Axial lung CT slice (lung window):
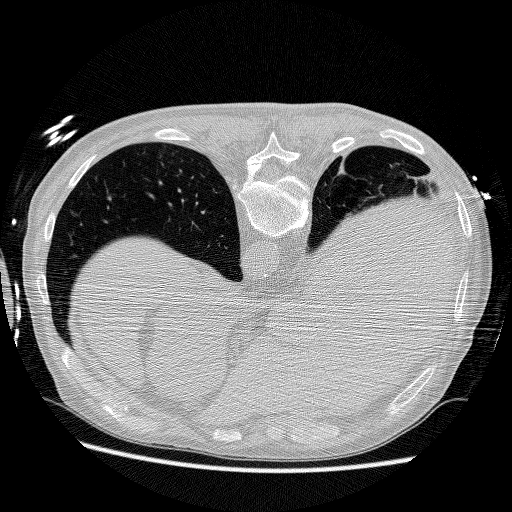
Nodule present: no